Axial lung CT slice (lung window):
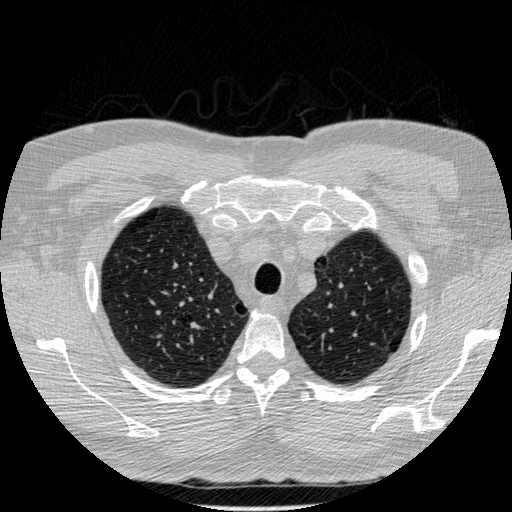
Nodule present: no